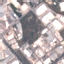
Label: Industrial